Question: What is the reading of this measurement?
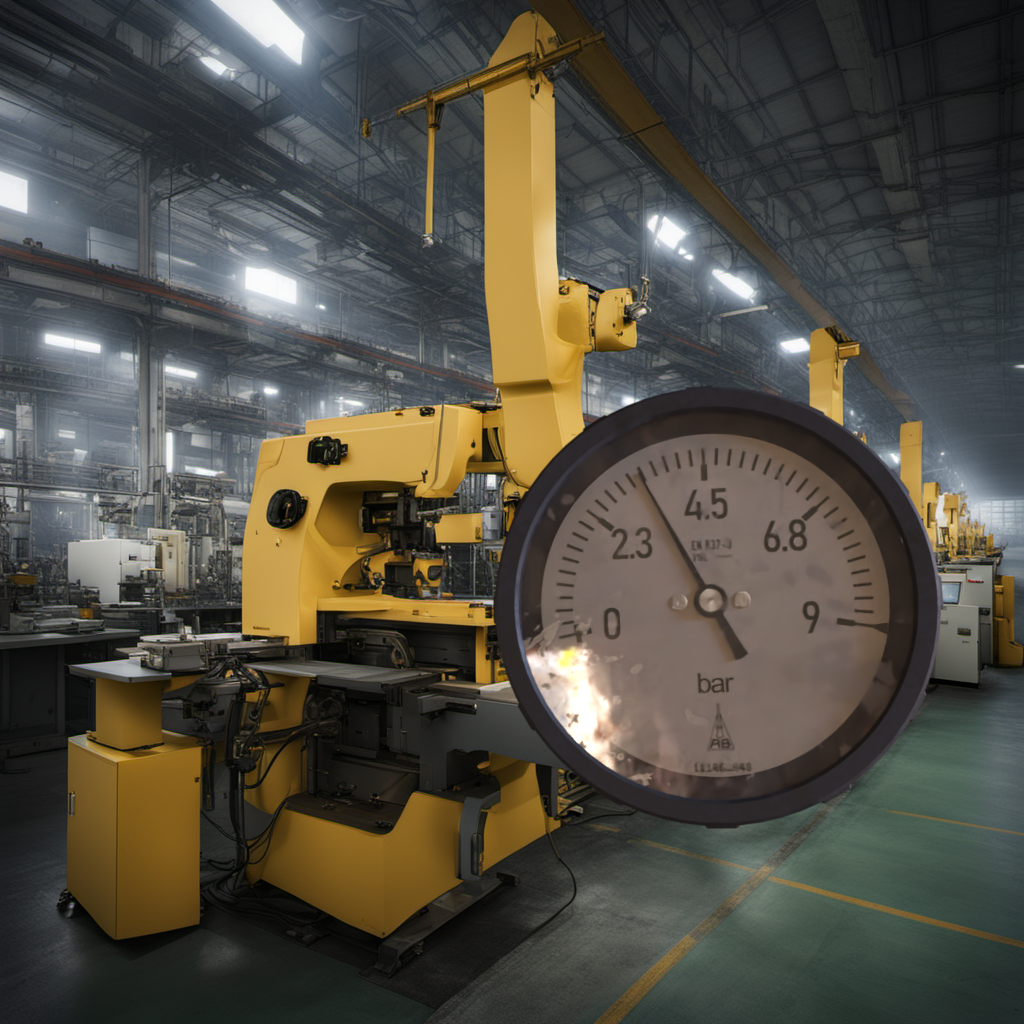
Answer: The result is 3.37
Question: What is the value range of this measurement?
Answer: The range is from 0 to 9
Question: What is the minimum and maximum reading range of the measurement in the image?
Answer: The minimum value is 0 and the maximum value is 9